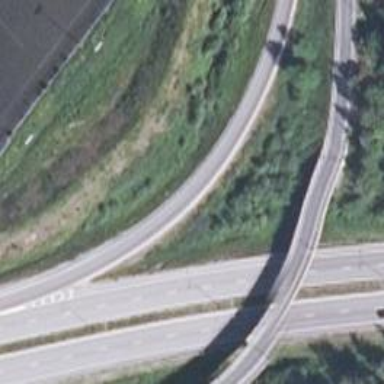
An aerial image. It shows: Tertiary motorway link road.